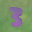
Label: 3